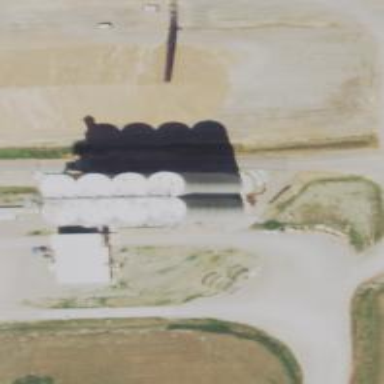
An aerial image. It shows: Silo.